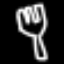
Label: fork